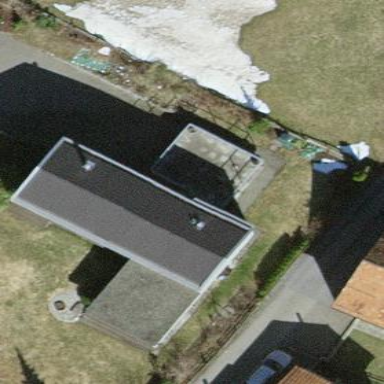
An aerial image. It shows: Simple and straightforward house.